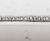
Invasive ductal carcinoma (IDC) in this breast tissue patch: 0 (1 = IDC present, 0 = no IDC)